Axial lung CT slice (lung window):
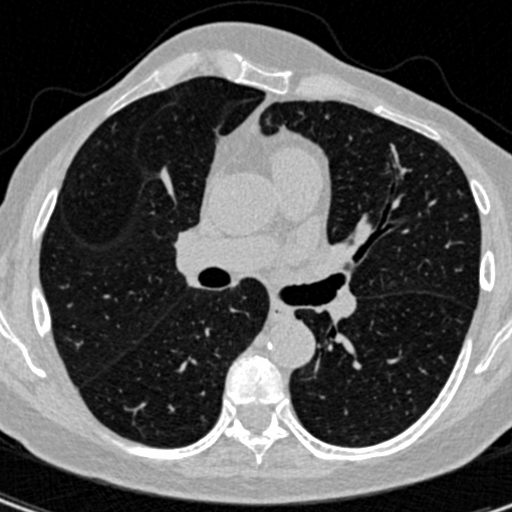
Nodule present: yes
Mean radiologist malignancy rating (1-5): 2